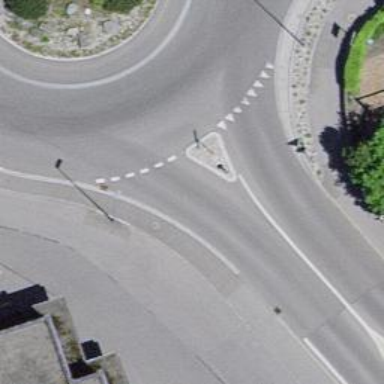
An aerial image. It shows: Traffic calming island.